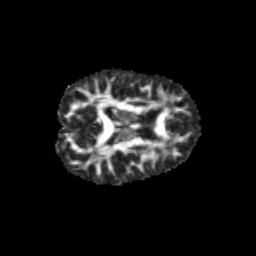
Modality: FA
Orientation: axial
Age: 12
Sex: female
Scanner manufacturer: siemens
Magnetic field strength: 3 T
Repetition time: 3.8 s
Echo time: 0.07 s